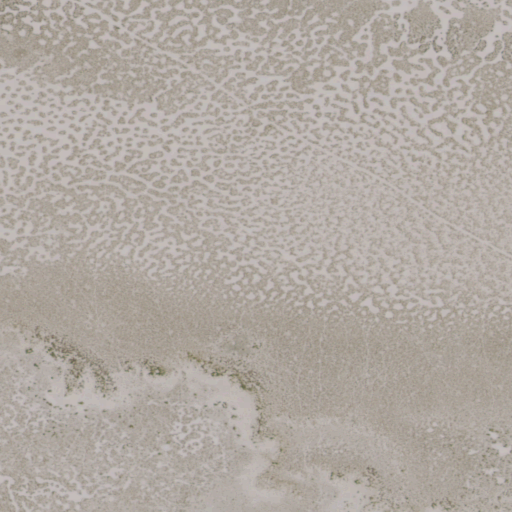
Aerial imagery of plain(s) in Nevada named Dry Lake Flat containing only shrub